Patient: sex F, age 68
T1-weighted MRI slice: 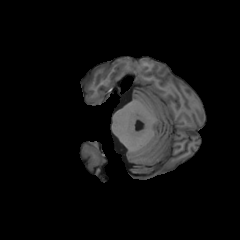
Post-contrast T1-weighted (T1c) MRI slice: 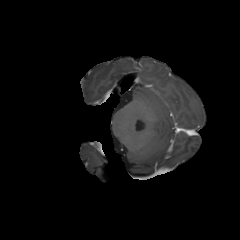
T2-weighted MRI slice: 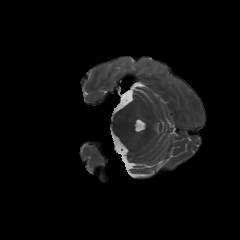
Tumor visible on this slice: yes
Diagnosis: Glioblastoma, IDH-wildtype
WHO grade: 4